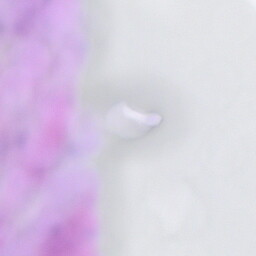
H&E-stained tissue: Cervix